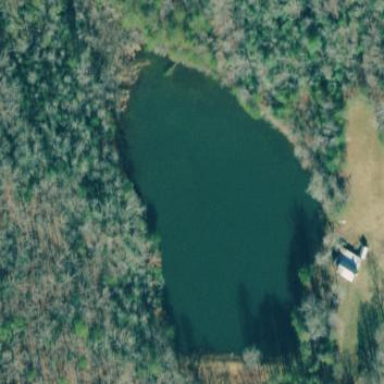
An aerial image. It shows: Lake surrounded by reservoir.